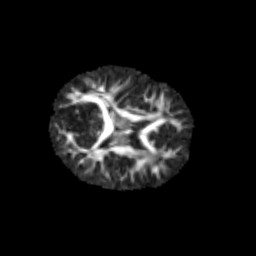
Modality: FA
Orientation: axial
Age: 6
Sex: male
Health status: healthy